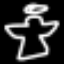
Label: angel